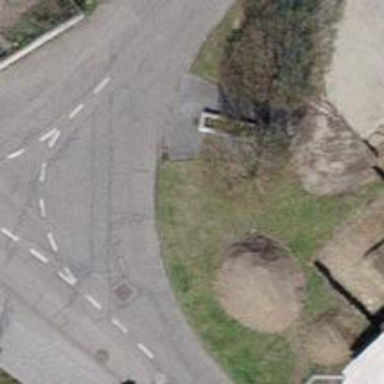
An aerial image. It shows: Historic wayside cross.